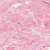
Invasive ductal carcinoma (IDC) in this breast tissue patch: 0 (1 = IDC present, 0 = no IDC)